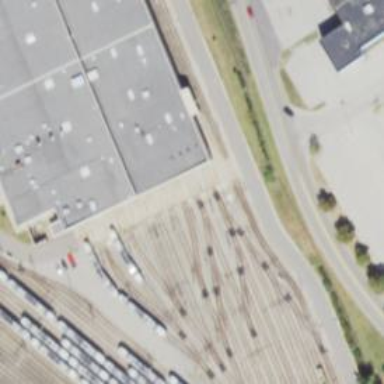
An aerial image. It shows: Light rail yard with electrified contact lines.